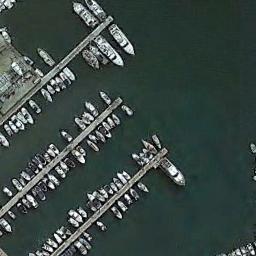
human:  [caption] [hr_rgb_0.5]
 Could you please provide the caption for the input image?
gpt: The harbor has lots of neatly docked boats and the color of the waters is green .

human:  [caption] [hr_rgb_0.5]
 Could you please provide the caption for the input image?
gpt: There are many ships in the harbor .

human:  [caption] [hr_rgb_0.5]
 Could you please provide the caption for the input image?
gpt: There are many yachts moored in the sea by the harbor .

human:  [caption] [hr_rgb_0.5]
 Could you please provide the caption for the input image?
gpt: There are few docking stations in the harbor .

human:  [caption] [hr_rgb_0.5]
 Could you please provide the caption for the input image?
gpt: There are some ships at the harbor .